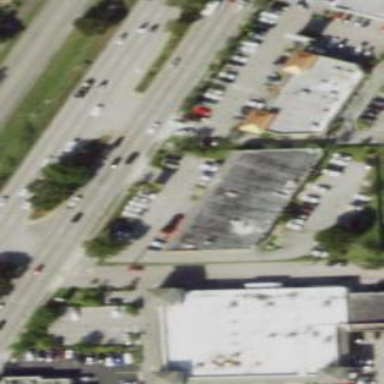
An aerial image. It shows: Retail building.